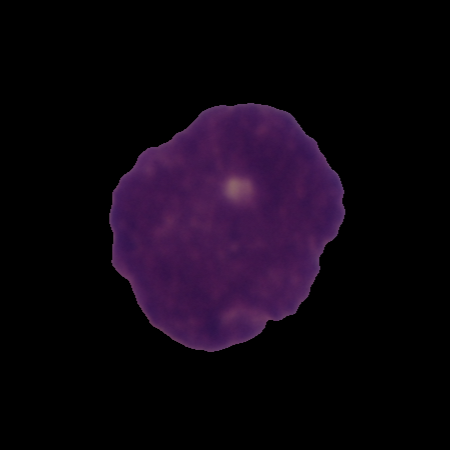
Label: cancer